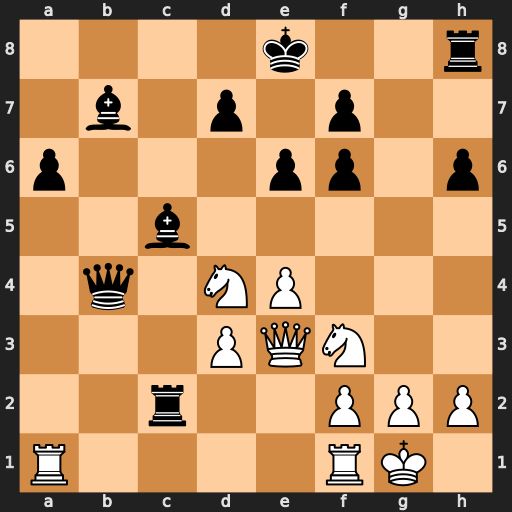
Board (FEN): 4k2r/1b1p1p2/p3pp1p/2b5/1q1NP3/3PQN2/2r2PPP/R4RK1
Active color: w
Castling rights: k
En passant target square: -
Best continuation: Nxc2 Bxe3 Nxb4